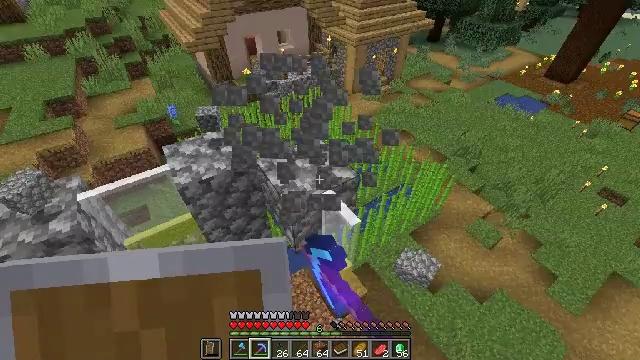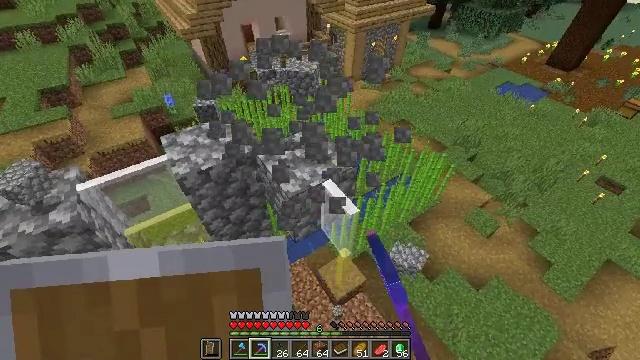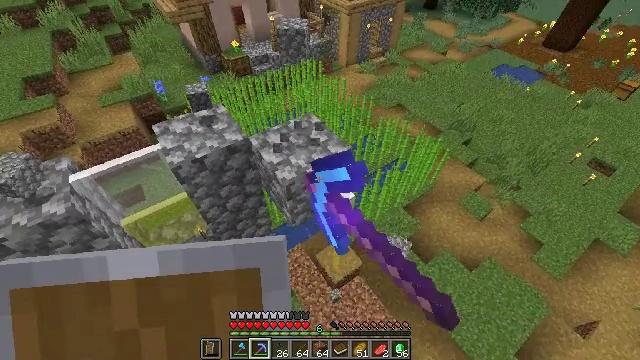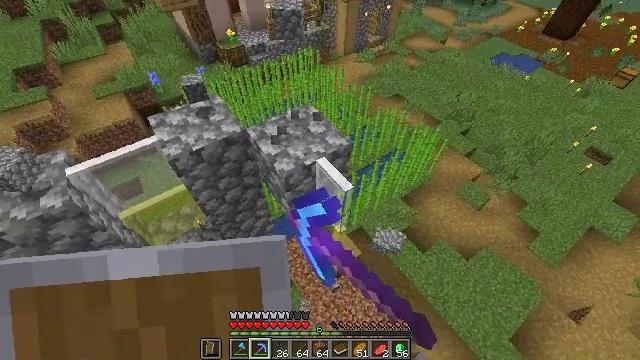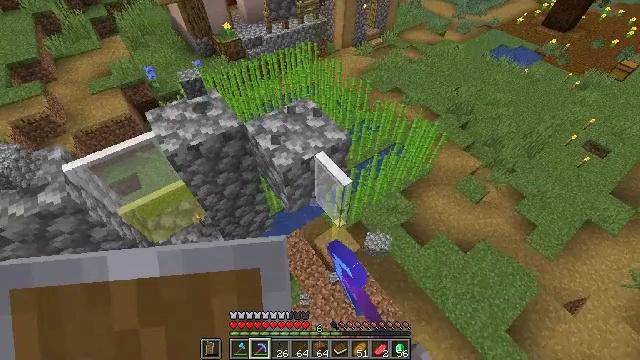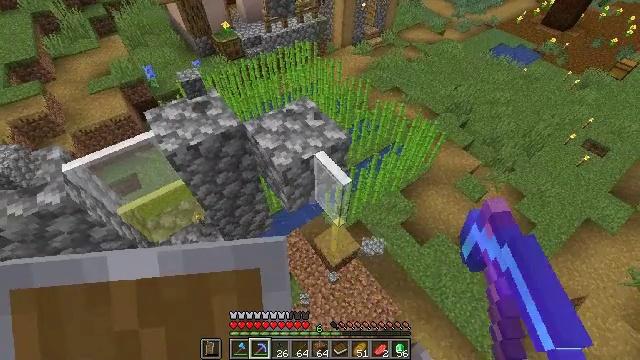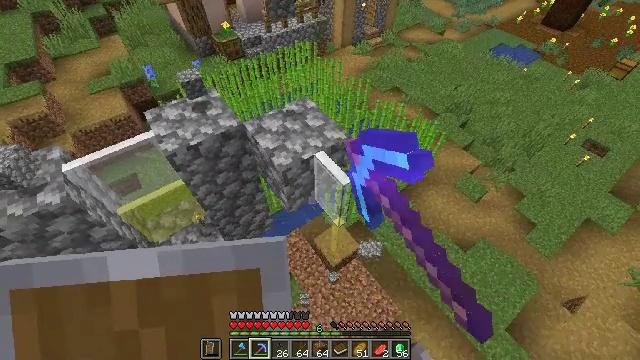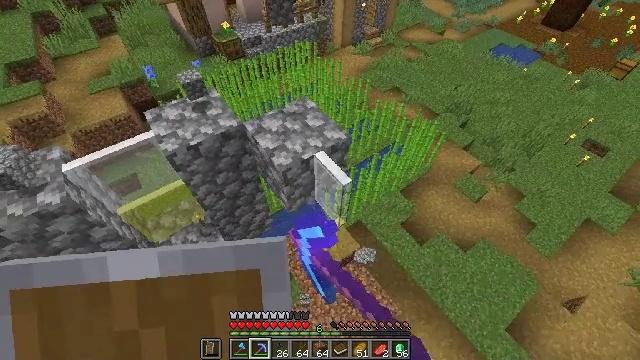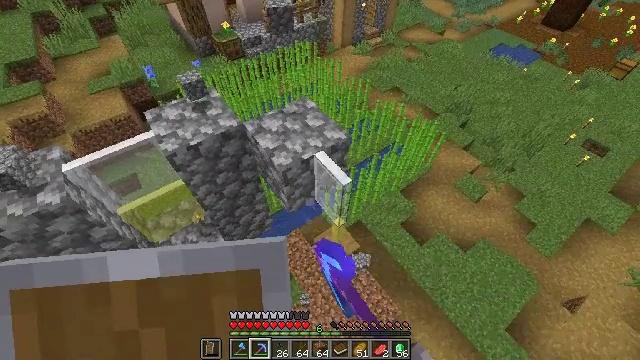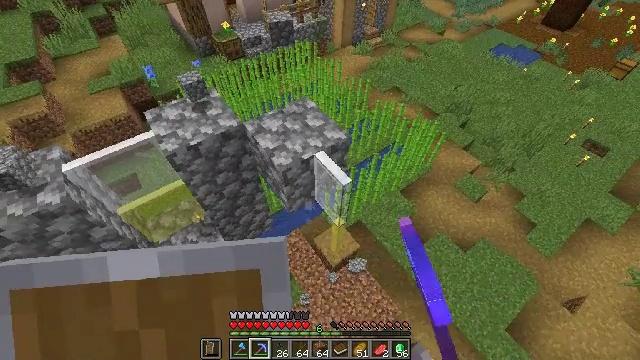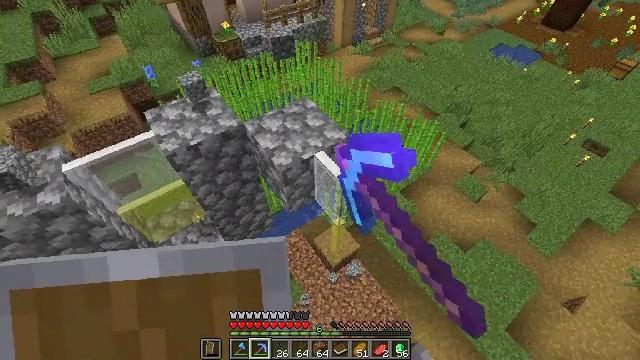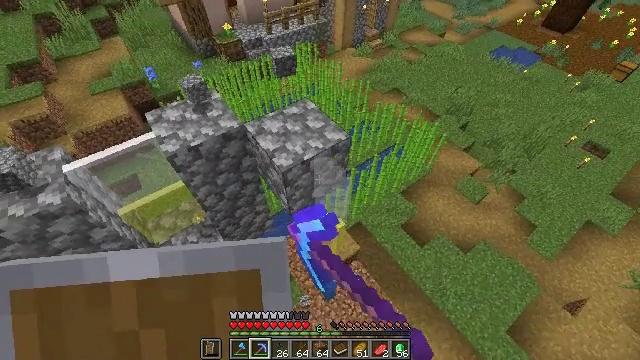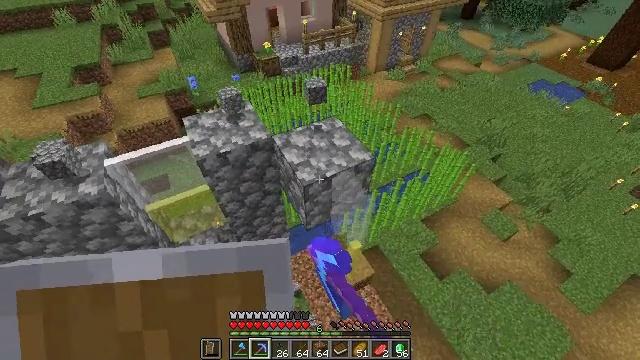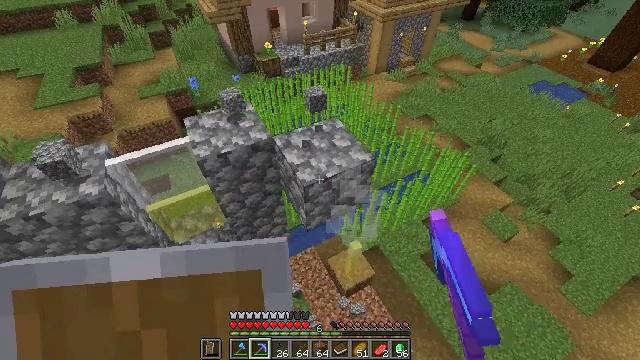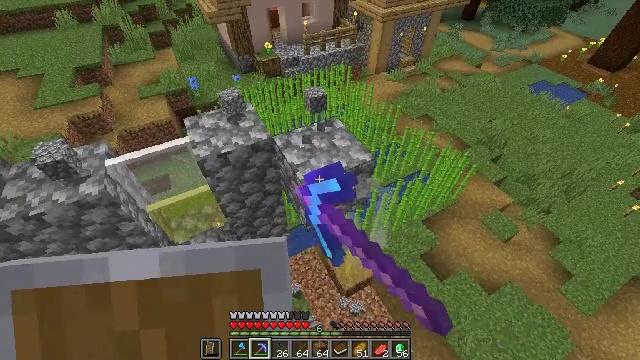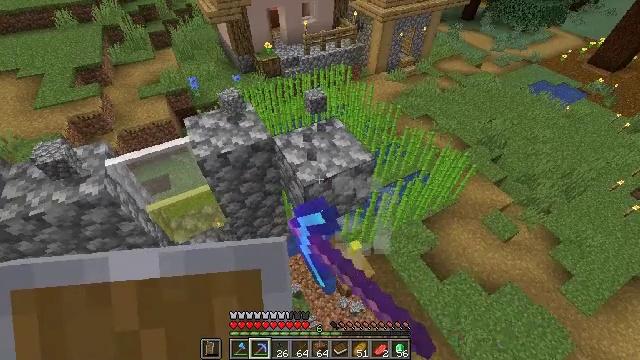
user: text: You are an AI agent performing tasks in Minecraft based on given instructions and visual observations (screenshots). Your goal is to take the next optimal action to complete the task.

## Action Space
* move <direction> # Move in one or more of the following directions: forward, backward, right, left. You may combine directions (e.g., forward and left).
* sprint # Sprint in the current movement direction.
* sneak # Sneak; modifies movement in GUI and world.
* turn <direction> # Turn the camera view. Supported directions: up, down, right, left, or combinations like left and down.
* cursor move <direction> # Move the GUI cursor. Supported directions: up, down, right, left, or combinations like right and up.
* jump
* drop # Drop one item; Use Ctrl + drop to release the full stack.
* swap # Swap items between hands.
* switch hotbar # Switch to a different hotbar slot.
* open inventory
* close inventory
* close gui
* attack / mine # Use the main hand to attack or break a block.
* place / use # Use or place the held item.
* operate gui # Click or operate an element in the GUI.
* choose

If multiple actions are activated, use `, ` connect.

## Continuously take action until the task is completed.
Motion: motion action
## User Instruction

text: Remove the white stained glass pane from a structure.
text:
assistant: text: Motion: sneak, turn down, attack / mine
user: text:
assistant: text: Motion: sneak, turn right and down, attack / mine
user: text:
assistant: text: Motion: sneak, turn down, attack / mine
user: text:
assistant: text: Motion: sneak, turn down, attack / mine
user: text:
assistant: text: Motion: sneak, attack / mine
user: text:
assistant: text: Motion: sneak, attack / mine
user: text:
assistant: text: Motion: sneak, attack / mine
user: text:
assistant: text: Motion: sneak, attack / mine
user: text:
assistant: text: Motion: sneak, attack / mine
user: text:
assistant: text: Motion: sneak, attack / mine
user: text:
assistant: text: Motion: sneak, attack / mine
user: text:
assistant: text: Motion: sneak, turn left and up, attack / mine
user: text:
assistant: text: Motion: sneak, attack / mine
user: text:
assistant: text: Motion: sneak, attack / mine
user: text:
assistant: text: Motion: sneak, attack / mine
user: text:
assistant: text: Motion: sneak, attack / mine